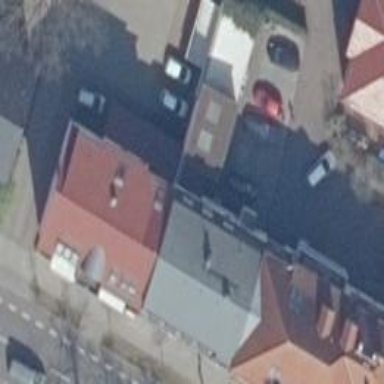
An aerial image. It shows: Apartments housed in building with gambrel roof.